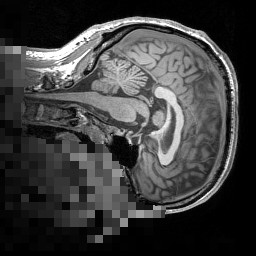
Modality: T1w
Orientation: sagittal
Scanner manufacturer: siemens
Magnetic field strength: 3 T
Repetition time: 1.5 s
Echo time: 0.00291 s